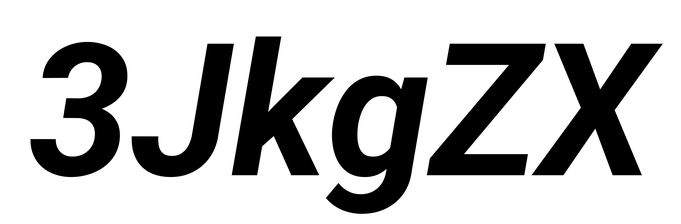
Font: Roboto-Italic_Bold_Italic